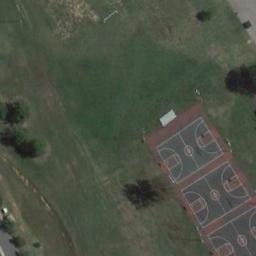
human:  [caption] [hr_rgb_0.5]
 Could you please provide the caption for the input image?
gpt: Three basketball courts on the lawn and some trees beside .

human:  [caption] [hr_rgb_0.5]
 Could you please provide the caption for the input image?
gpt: The basketball courts are surrounded by grass .

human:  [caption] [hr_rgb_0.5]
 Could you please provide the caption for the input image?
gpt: A row of basketball courts is built on the lawn .

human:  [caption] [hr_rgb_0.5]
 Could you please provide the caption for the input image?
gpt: There are three basketball courts in the middle of grass .

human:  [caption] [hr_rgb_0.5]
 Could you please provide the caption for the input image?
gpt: There are three basketball courts on the left .